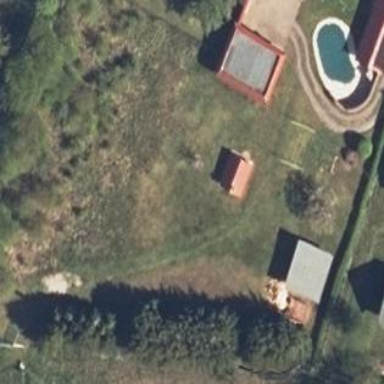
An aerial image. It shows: Garden that is leisure land.